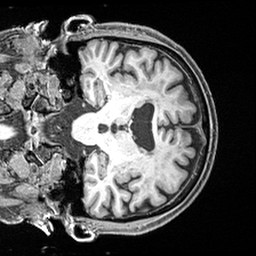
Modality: T1w
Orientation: coronal
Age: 68
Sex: male
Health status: healthy
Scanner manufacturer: siemens
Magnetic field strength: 3 T
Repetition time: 2.4 s
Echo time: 0.00217 s